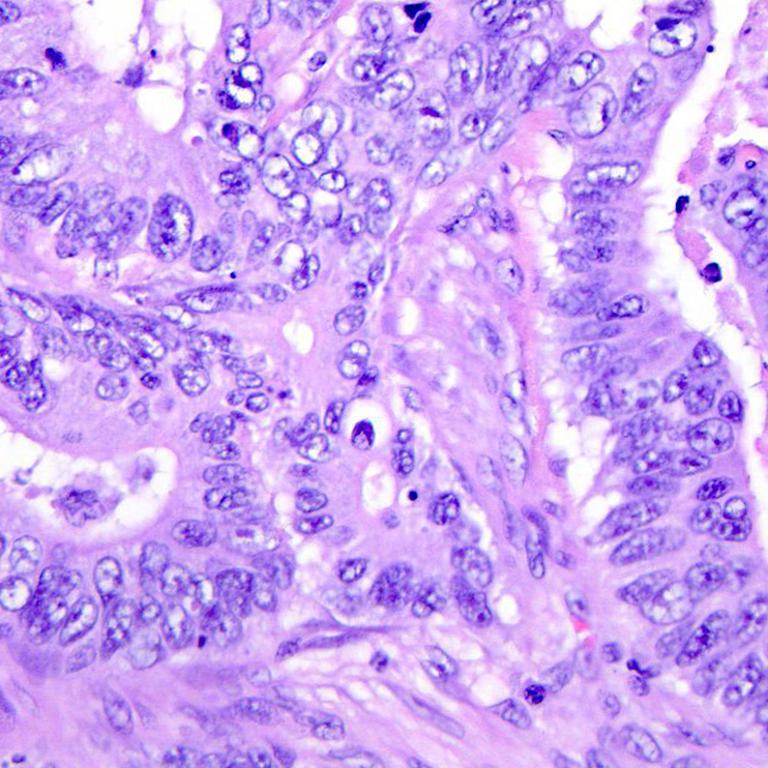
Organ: colon
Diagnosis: adenocarcinomas